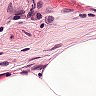
Metastatic tissue present: no